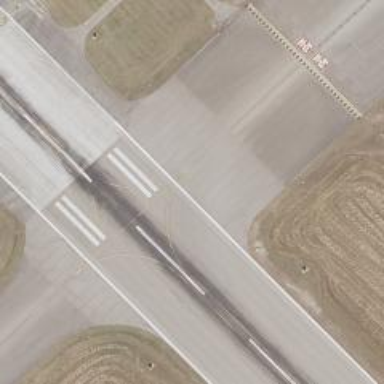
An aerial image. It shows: View of taxiway at the airport.